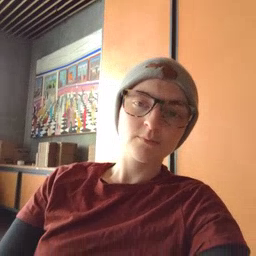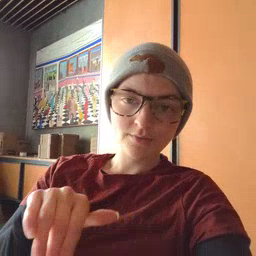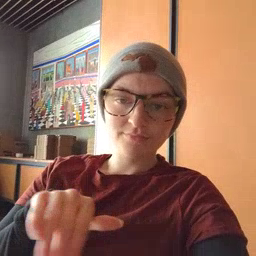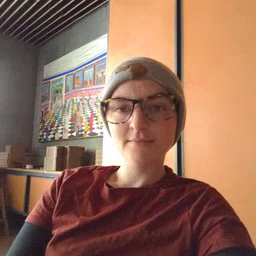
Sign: pool